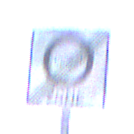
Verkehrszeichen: EndeUmweltzone
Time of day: Midday
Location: Roofed (Underpass)
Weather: Clear
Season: NotSpecified
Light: Natural